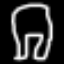
Label: pants